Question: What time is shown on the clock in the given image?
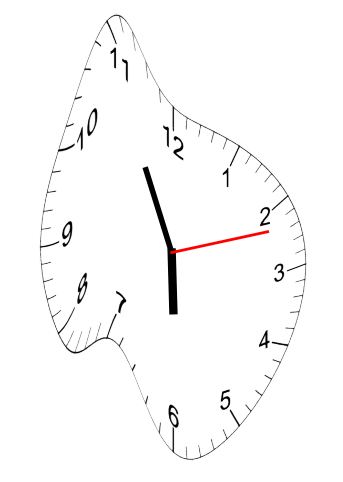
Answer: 05:55:12